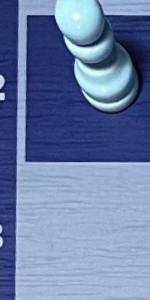
Label: Empty